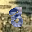
Label: 3